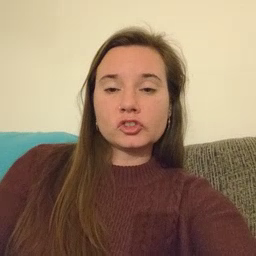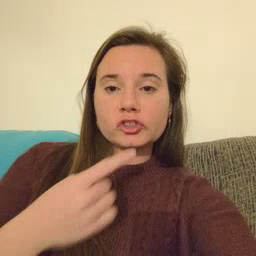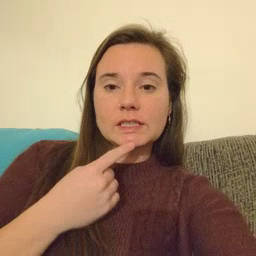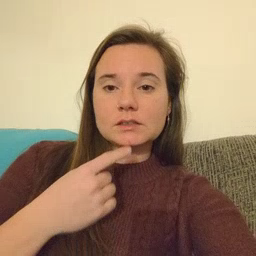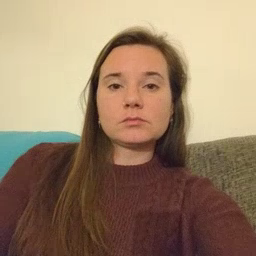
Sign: chin